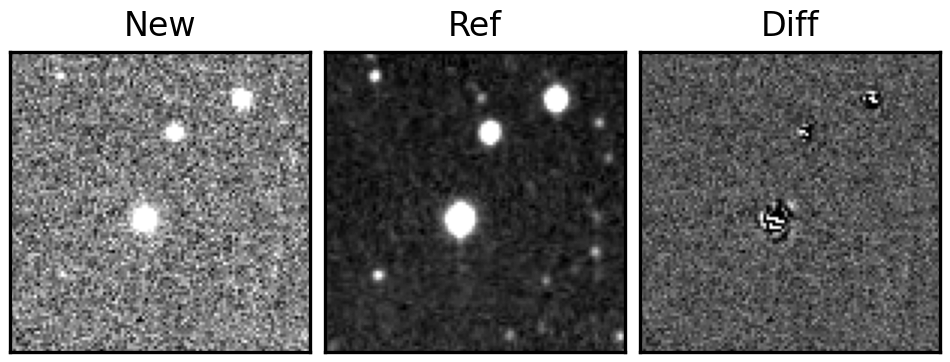
Label: bogus